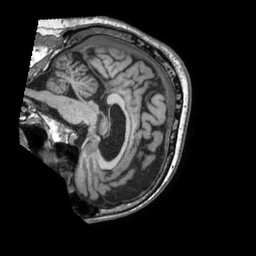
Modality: T1w
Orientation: sagittal
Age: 73
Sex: male
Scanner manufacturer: philips
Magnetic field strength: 1.5 T
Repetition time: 0.007227 s
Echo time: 0.003328 s